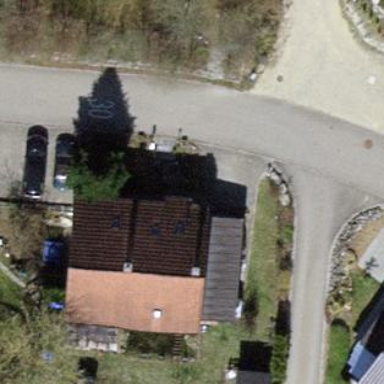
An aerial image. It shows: Gabled roofed house.